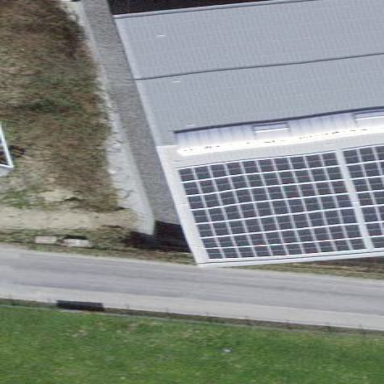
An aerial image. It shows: Solar power generator utilizing photovoltaic technology with solar photovoltaic panels.